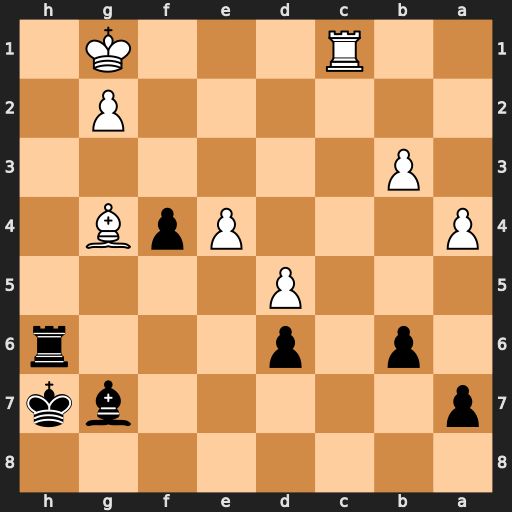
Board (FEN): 8/p5bk/1p1p3r/3P4/P3PpB1/1P6/6P1/2R3K1
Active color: b
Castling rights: -
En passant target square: -
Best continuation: Bd4+ Kf1 Rh1+